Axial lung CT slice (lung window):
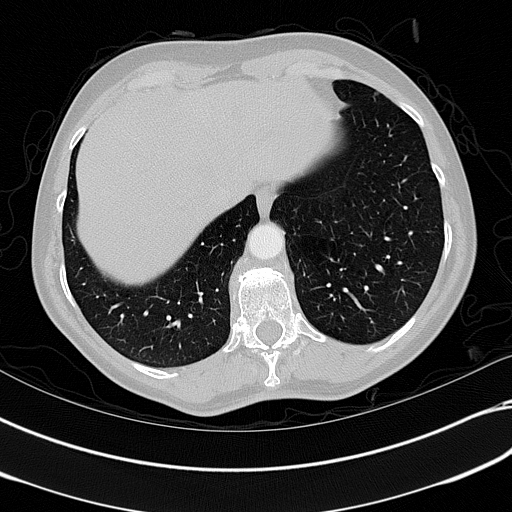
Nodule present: no